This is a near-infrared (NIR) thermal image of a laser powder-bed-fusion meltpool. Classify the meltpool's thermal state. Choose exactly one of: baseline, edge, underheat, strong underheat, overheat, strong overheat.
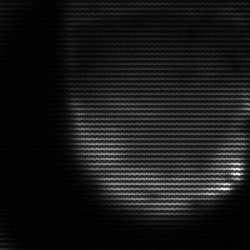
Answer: edge